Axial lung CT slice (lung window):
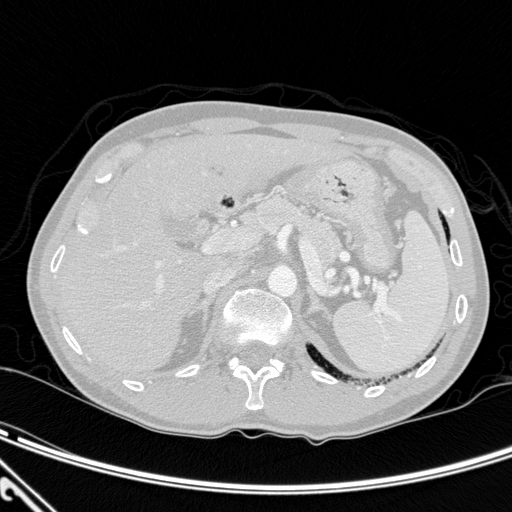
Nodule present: no